Interaction volume radius: 10 \u00c5
Interaction volume height: 10 \u00c5
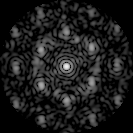
Disorder parameter: 0.5652